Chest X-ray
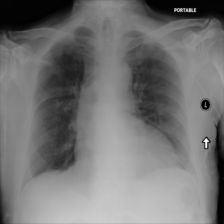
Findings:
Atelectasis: negative
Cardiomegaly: negative
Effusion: negative
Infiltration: negative
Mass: negative
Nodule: negative
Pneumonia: negative
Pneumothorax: negative
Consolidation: negative
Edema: negative
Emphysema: negative
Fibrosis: negative
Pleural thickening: negative
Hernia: negative